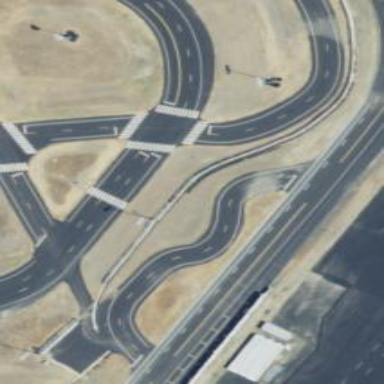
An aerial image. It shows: Raceway for motor sports.